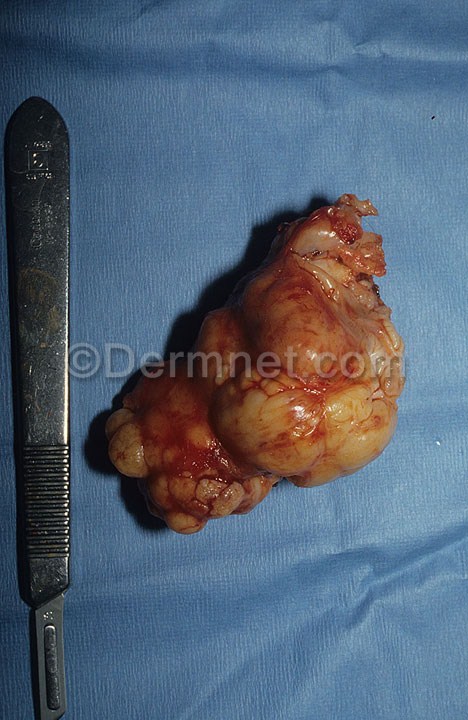
Disease: Seborrheic Keratoses and other Benign Tumors